Question: I'm using an 'ImageView' in an Android project.
Width: 'match_parent'
Height: 'wrap_content'
then I scale it to 'fill_XY', but the image is not square yet... what can I do?

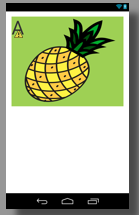
Answer: The best way for square image is use with Without give fix height/width.
'''
<android.support.constraint.ConstraintLayout
android:layout_width="match_parent"
android:layout_height="match_parent">
<ImageView
android:id="@+id/image"
android:layout_width="0dp"
android:layout_height="0dp"
app:layout_constraintDimensionRatio="H,1:1"
app:layout_constraintRight_toRightOf="parent"
app:layout_constraintLeft_toLeftOf="parent"
app:layout_constraintTop_toTopOf="parent" />
</android.support.constraint.ConstraintLayout>
'''